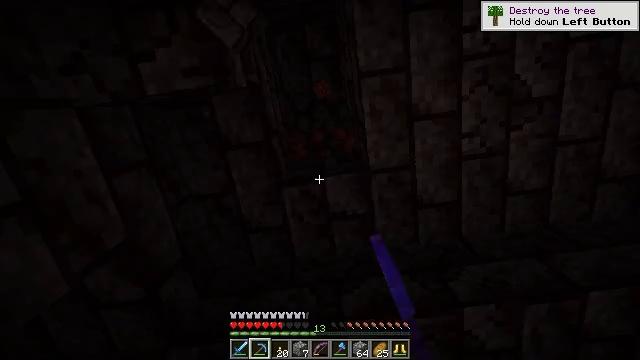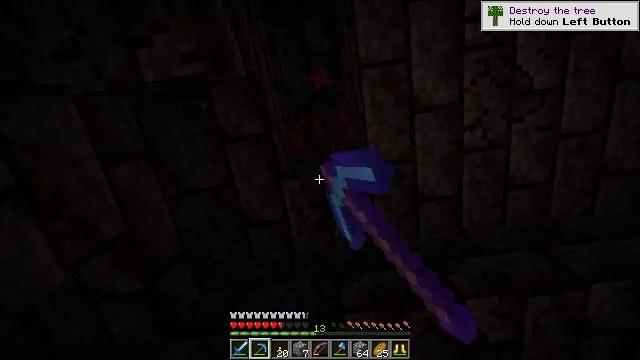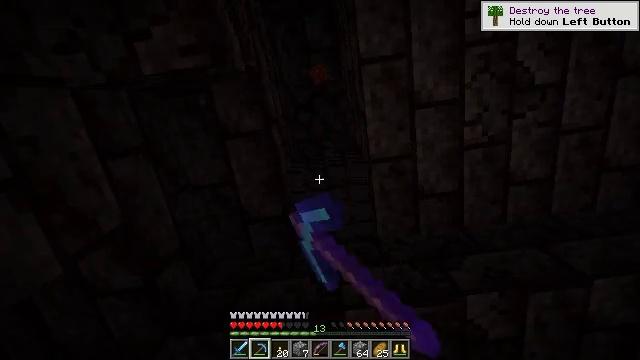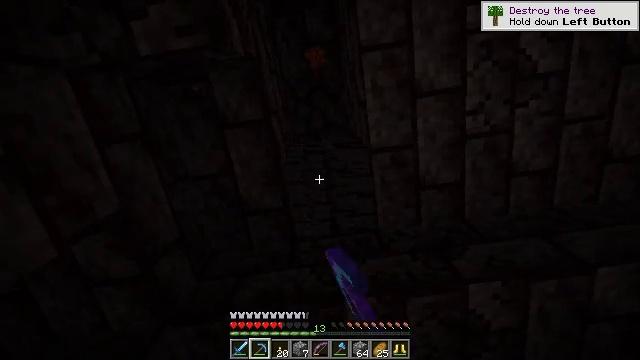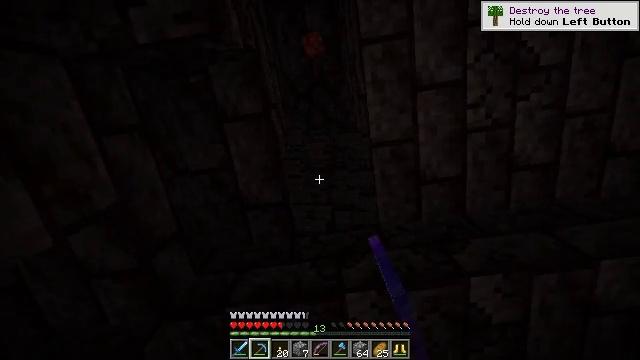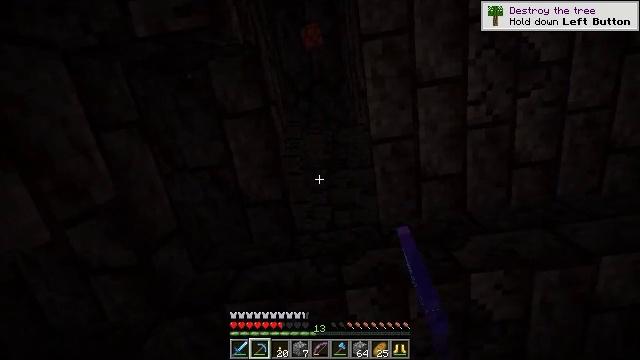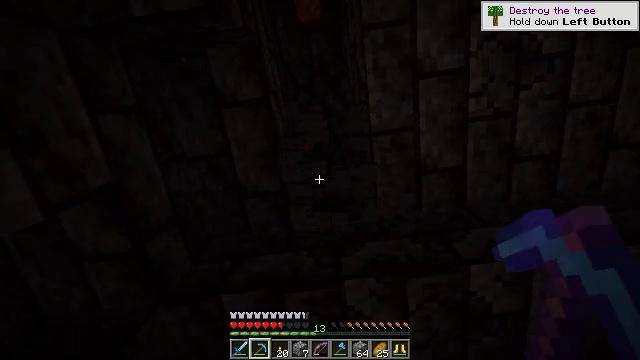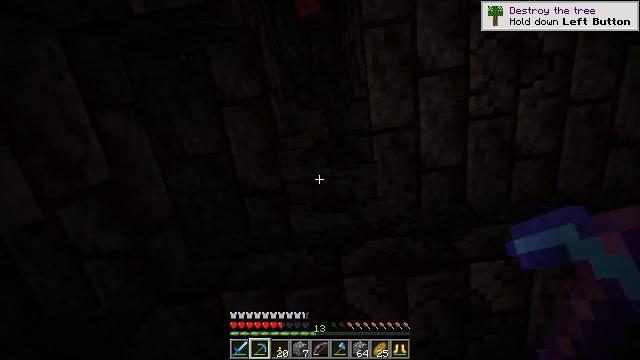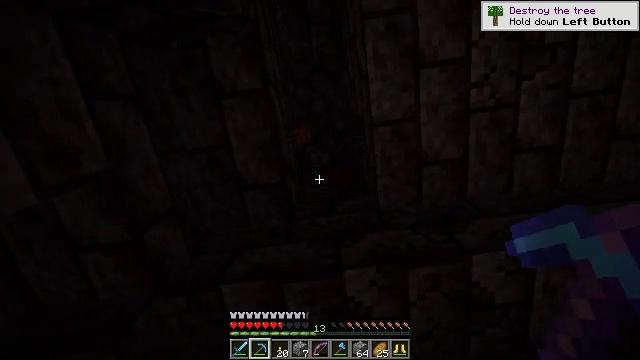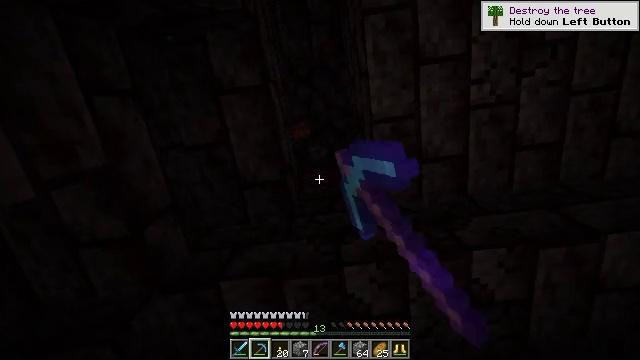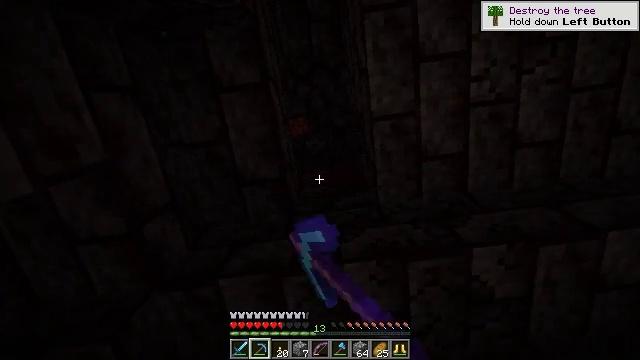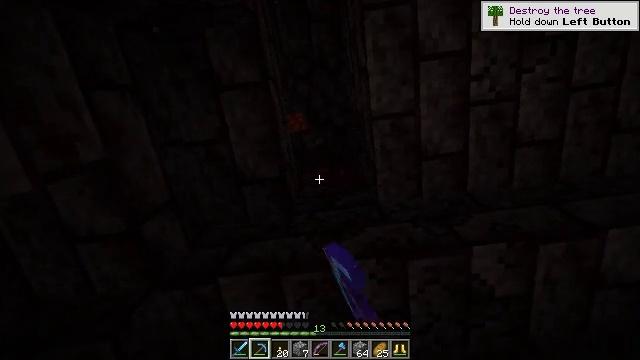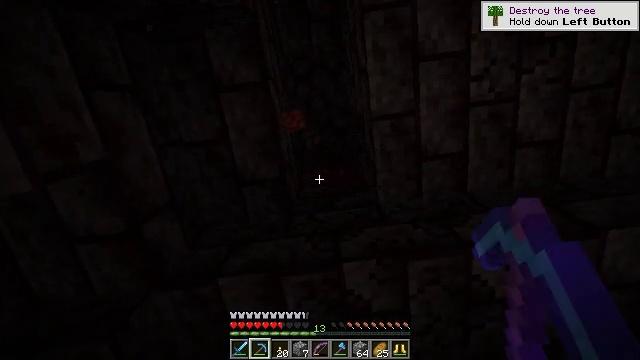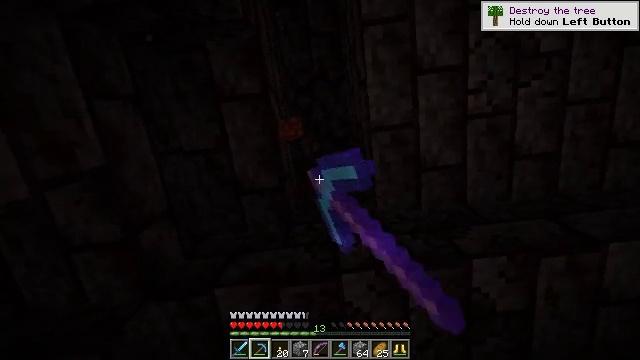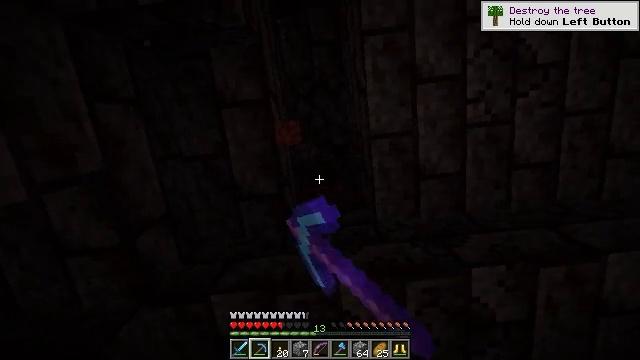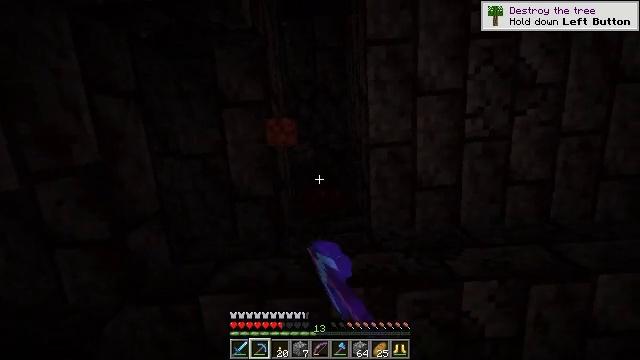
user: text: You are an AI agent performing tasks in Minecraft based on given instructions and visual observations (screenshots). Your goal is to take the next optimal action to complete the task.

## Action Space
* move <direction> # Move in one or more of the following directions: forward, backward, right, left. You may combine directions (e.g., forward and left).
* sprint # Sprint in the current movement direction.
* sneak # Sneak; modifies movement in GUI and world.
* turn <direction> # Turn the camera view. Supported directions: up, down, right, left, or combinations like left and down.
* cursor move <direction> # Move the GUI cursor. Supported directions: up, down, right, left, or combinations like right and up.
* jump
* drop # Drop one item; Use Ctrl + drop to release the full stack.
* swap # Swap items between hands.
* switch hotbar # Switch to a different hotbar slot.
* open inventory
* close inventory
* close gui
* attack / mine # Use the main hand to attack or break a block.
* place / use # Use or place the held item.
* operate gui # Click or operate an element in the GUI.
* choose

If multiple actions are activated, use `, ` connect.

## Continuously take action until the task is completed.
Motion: motion action
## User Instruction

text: Mine polished blackstone bricks.
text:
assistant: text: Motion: move forward, sneak, attack / mine
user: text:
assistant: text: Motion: move forward, sneak, attack / mine
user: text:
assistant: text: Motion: move forward, sneak, attack / mine
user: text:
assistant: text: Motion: move forward, sneak, attack / mine
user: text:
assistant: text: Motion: move forward, sneak, attack / mine
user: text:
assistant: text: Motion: move forward, sneak, attack / mine
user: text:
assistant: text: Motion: move forward, sneak, attack / mine
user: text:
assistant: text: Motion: sneak, attack / mine
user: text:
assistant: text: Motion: sneak, attack / mine
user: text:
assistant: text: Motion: sneak, attack / mine
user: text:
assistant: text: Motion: sneak, attack / mine
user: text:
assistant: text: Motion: sneak, attack / mine
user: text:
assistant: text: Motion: sneak, turn up, attack / mine
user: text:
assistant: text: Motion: sneak, turn up, attack / mine
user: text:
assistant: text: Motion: sneak, turn right and up, attack / mine
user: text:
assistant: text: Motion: sneak, turn right and up, attack / mine
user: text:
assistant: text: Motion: sneak, turn right and up, attack / mine
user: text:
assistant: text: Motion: sneak, turn right, attack / mine
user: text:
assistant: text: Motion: sneak, turn right, attack / mine
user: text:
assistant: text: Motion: sneak, turn right, attack / mine
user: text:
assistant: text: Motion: move right, sneak, attack / mine
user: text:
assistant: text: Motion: move right, sneak, attack / mine
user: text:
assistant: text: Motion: move right, sneak, attack / mine
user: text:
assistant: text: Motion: move right, sneak, attack / mine
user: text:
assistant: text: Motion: sneak, attack / mine
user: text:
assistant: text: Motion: sneak, attack / mine
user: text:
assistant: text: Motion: sneak, turn down, attack / mine
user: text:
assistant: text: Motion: sneak, attack / mine